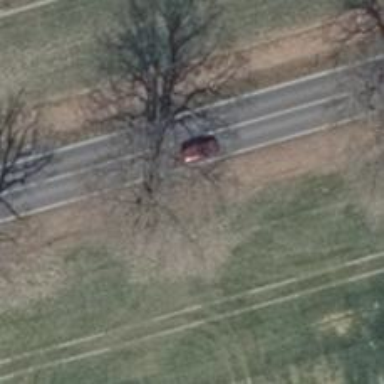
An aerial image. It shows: Deciduous broadleaved tree.